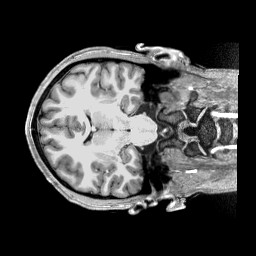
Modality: T1w
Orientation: axial